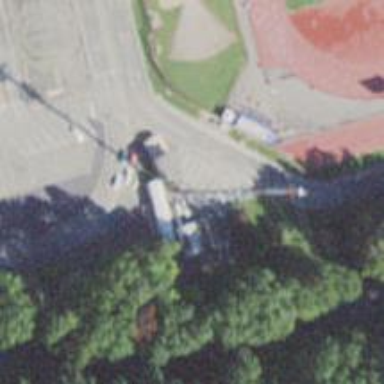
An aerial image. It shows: Man-made mast used for communication purposes.